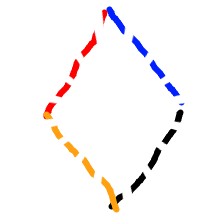
Shape: rhombus